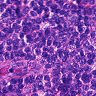
Metastatic tissue present: no